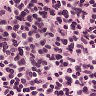
Metastatic tissue present: no